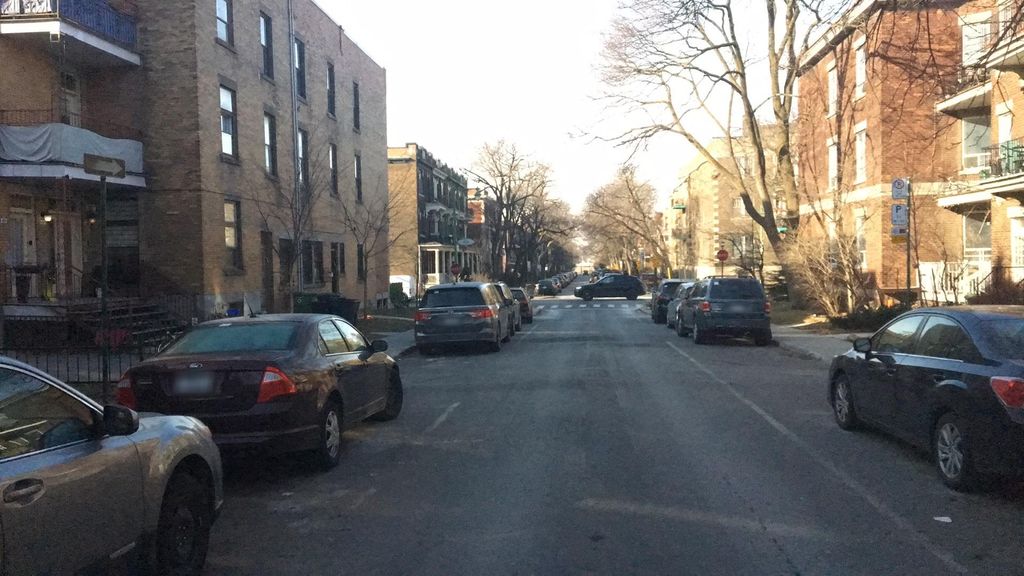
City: montreal